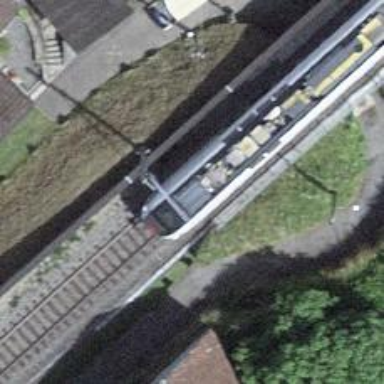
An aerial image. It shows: Bridge with single railway track electrified by contact line.